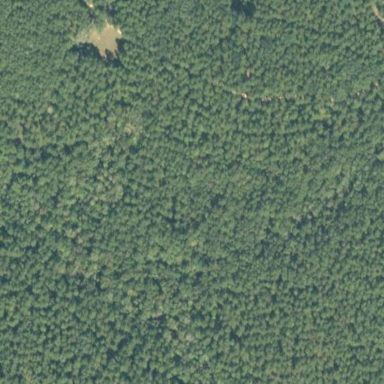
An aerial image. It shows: Mixed woodland area with various types of leaves.